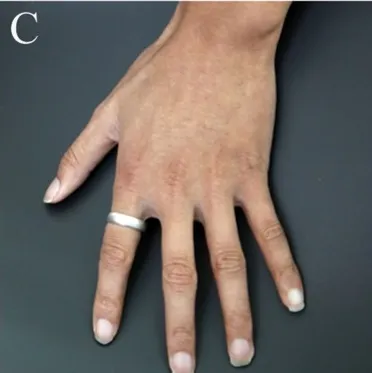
The patient's clinical features. (C,D) lipoatrophy and skin pigmentation. Informed consent was obtained from the patient and his parents for all images referenced above to appear in Frontiers.
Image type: medical_photograph (skin_photograph)